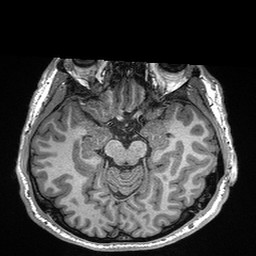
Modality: T1w
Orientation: coronal
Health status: healthy
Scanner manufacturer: siemens
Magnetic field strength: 3 T
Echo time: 0.00298 s